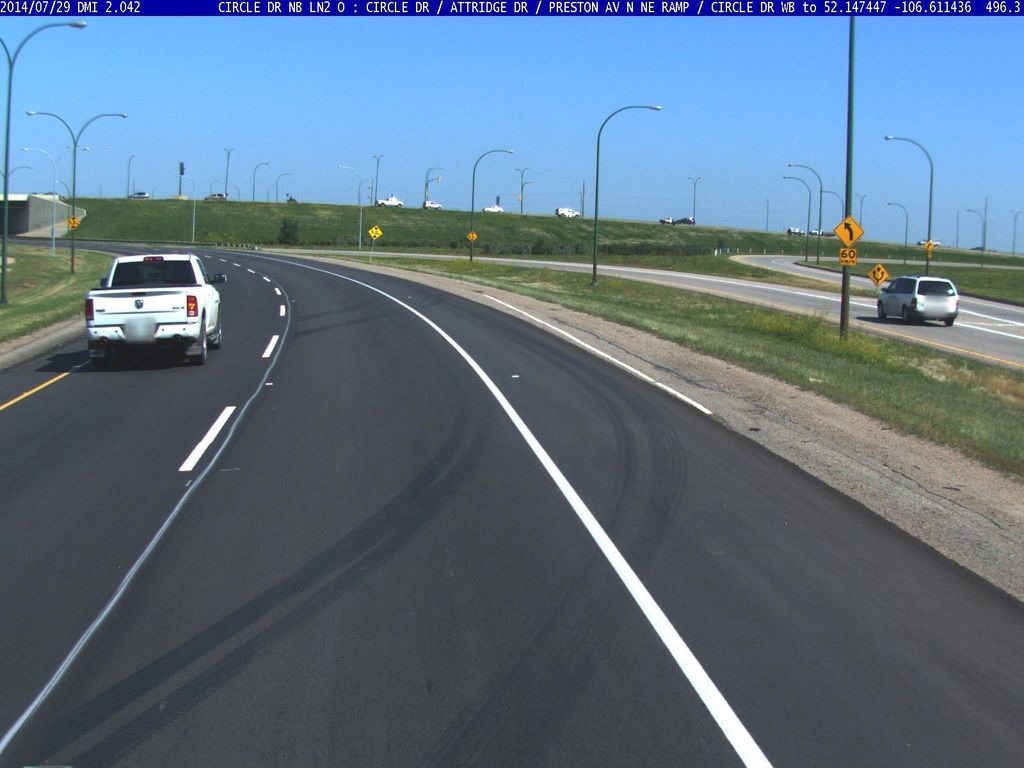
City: saskatoon